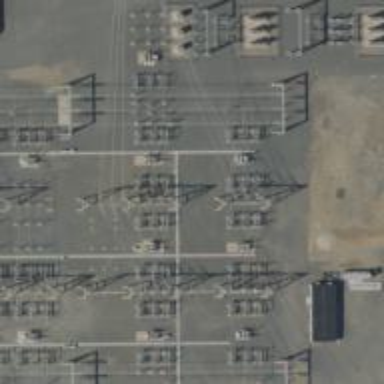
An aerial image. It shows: Switch used for power control.